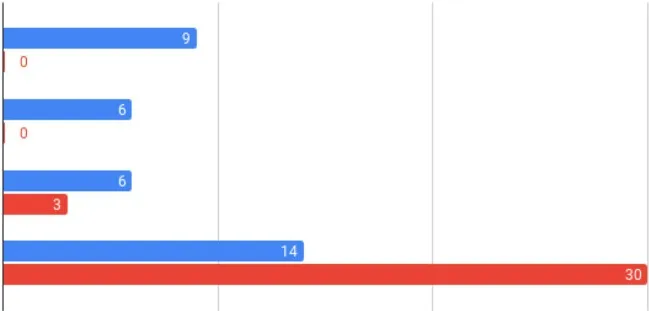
Total scores before initiation of omalizumab (blue) and after the treatment period (red) for the Epworth Sleepiness Scale (ESS), General Anxiety Disorder 7-item (GAD-7) scale, Clinical Global Impressions - Severity (CGI-S) scale, and the Rhinitis Control Assessment Test (RCAT). In contrast to other parameters, RCAT scores indicate better improvement with higher scores, while the rest of the tests indicate better improvement with lower scores. The Clinical Global Impressions - Improvement (CGI-I) was rated a 2 at the conclusion of the treatment period, indicating "much improved" symptoms.
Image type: chart (chart)